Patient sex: M
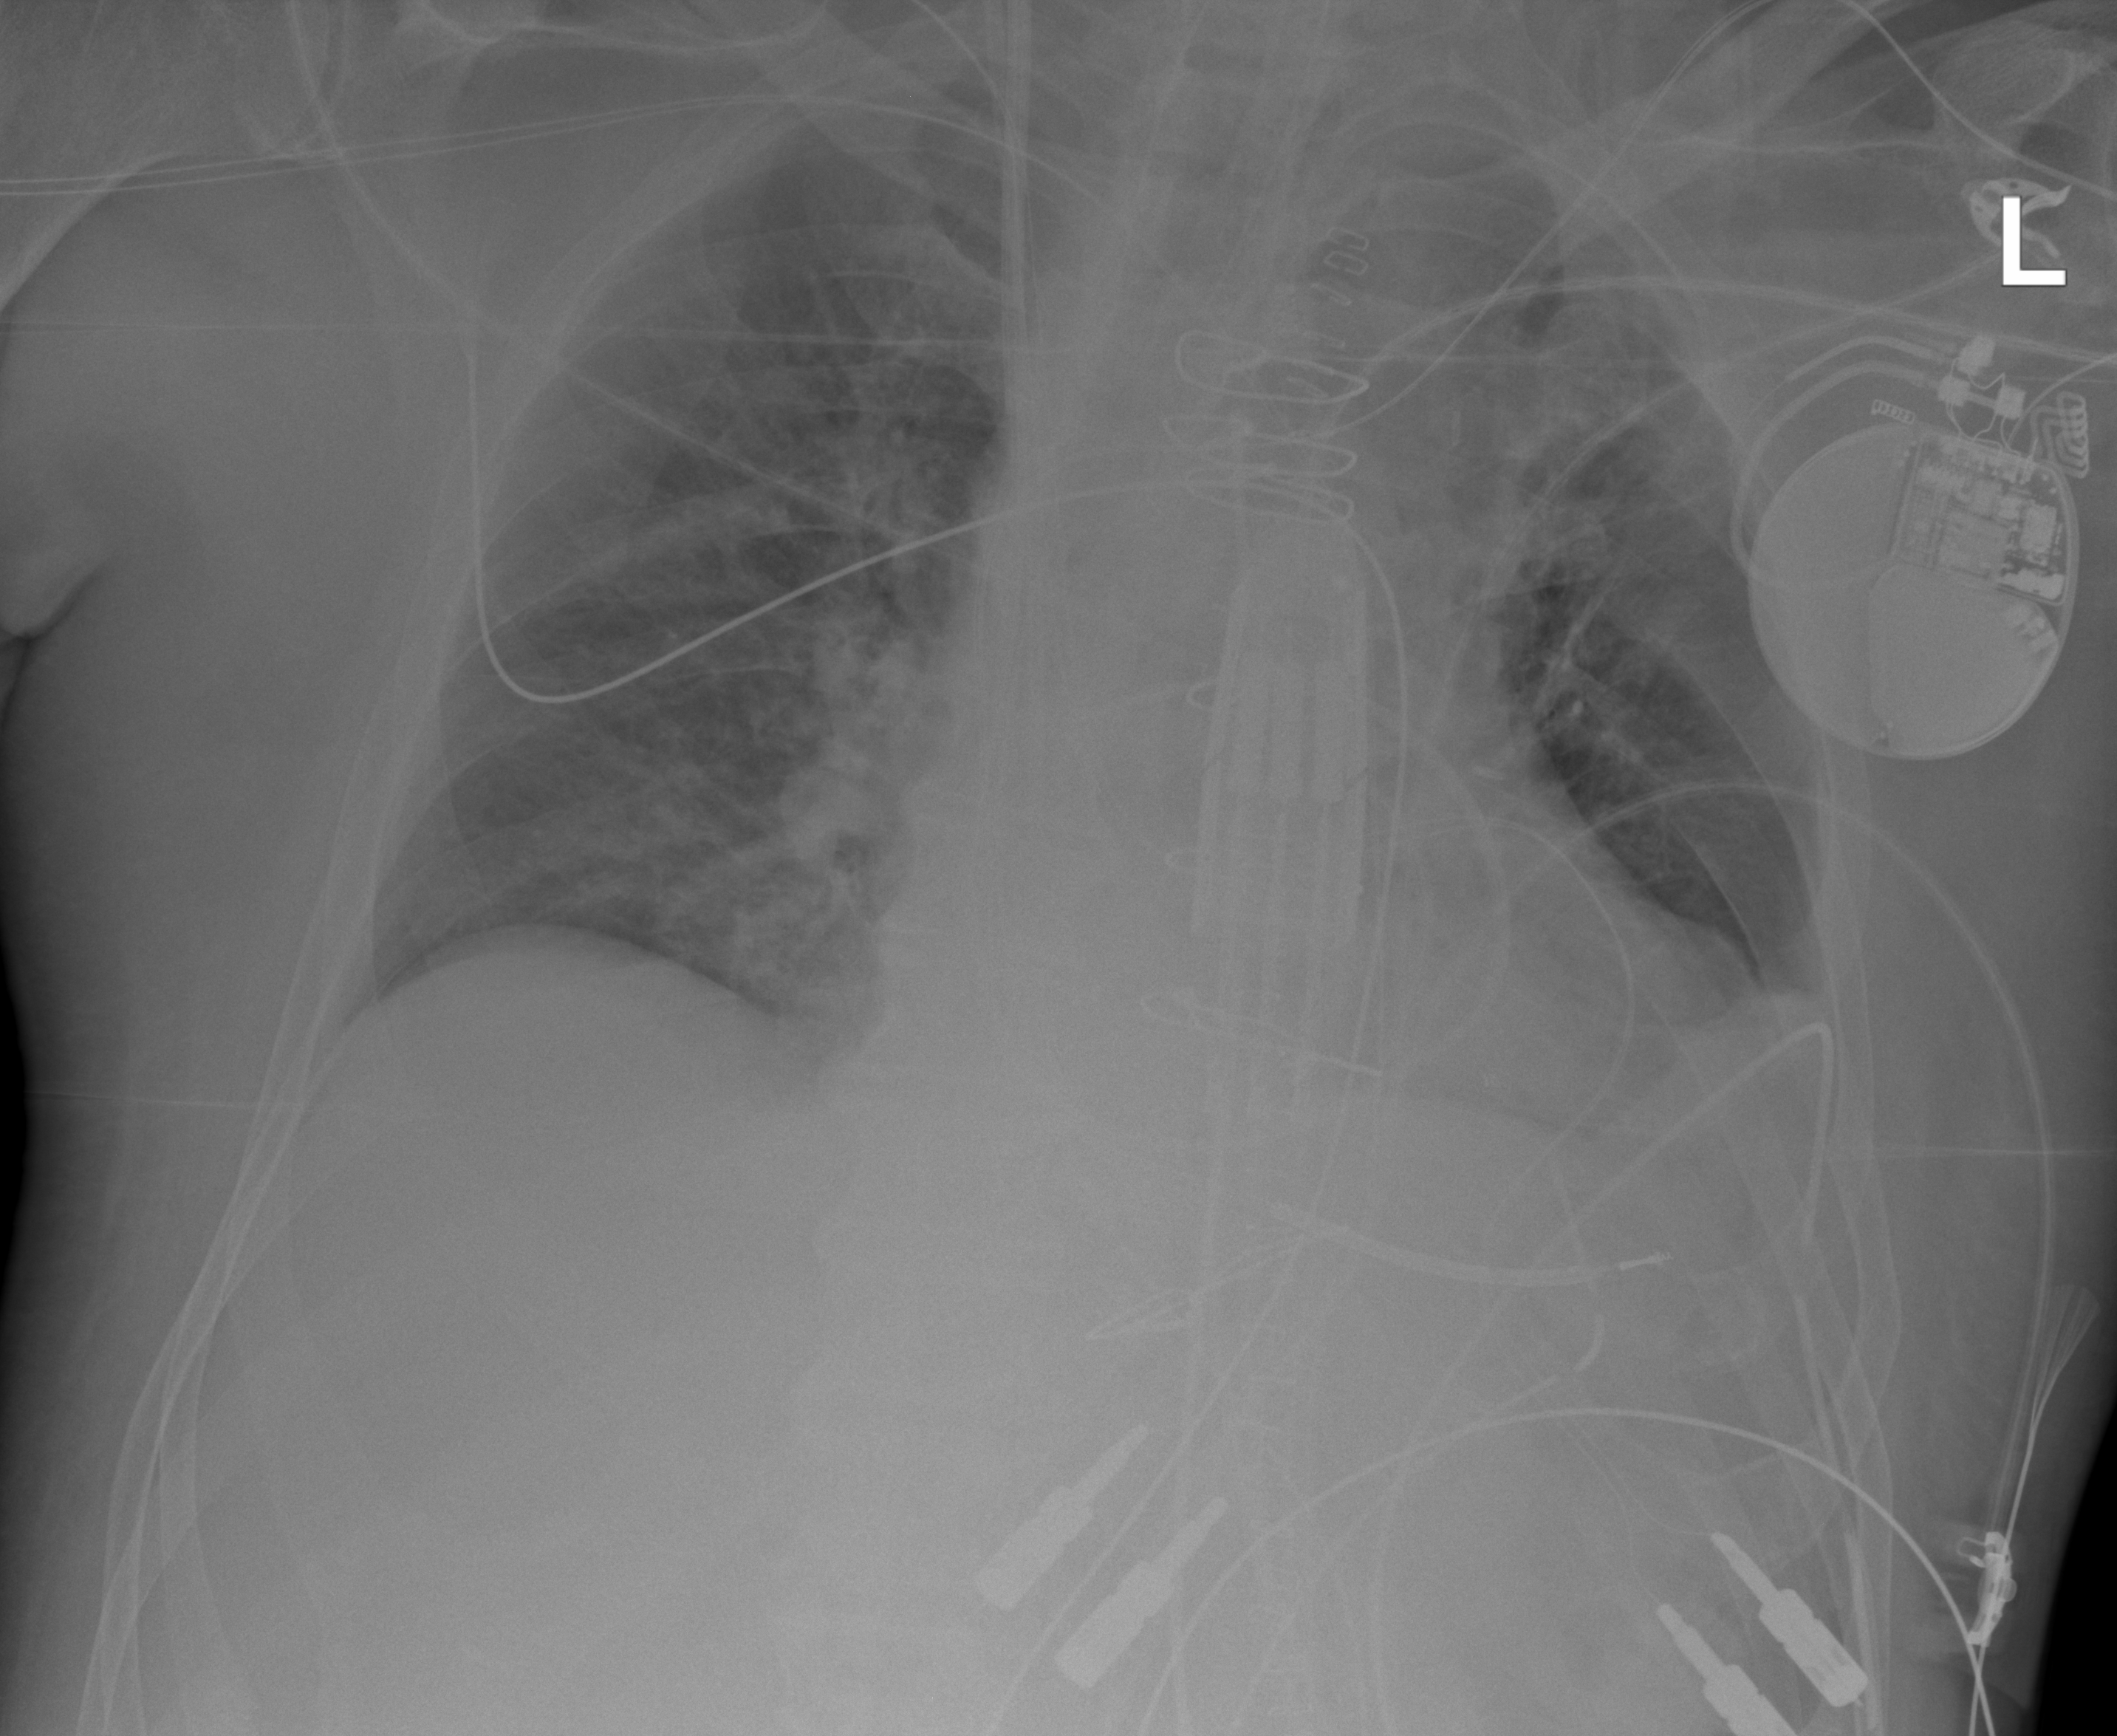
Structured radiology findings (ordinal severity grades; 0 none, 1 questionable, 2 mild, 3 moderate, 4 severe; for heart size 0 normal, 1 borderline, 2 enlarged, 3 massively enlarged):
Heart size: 1
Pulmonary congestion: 2
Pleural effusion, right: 0
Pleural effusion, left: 2
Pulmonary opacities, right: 0
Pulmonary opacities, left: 0
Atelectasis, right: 0
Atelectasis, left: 2